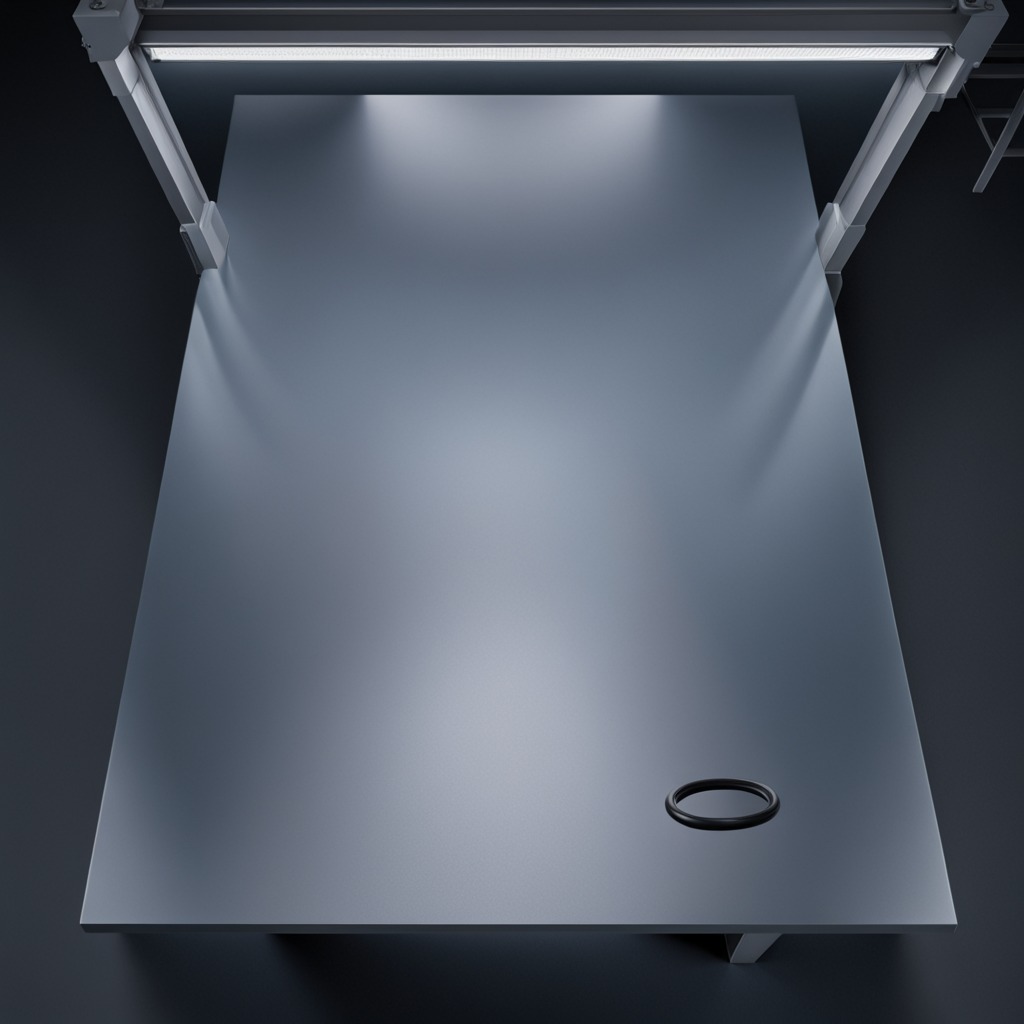
A rubber O-ring is lying on the tabletop.